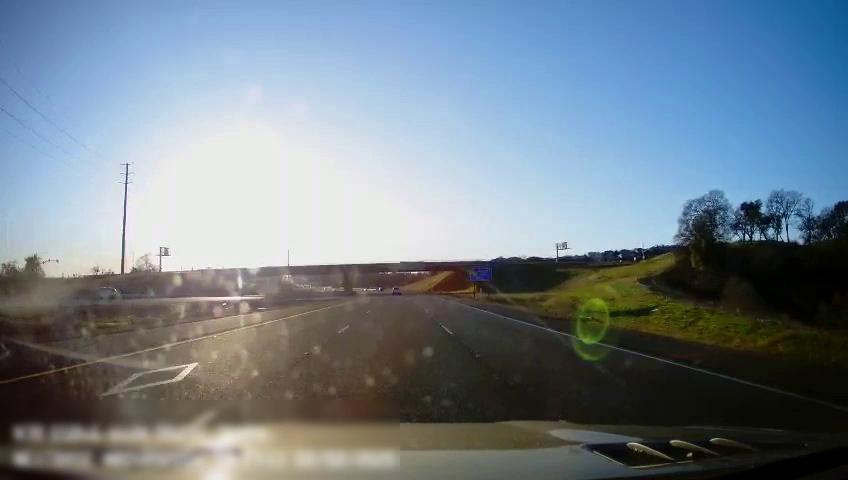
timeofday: Day
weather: Sunny
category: Drivable Space
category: Drivable Space
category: Vehicles | Car
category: Lanes | Alternate Lane
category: Lanes | Current Lane
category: Lanes | Current Lane
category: Lanes | Alternate Lane
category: Traffic | Signs